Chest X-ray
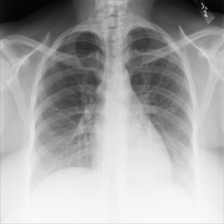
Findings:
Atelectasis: negative
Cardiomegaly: negative
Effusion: negative
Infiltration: negative
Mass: negative
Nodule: negative
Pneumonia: negative
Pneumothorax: negative
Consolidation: negative
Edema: negative
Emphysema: negative
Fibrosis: negative
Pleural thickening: negative
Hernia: negative